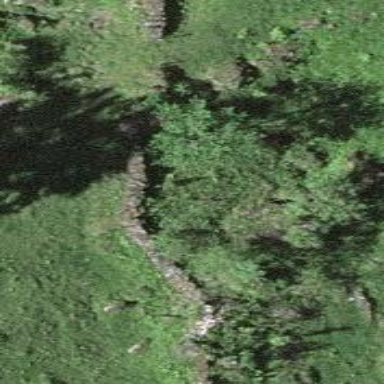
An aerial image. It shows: Wall made of dry stone.